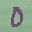
Label: 0